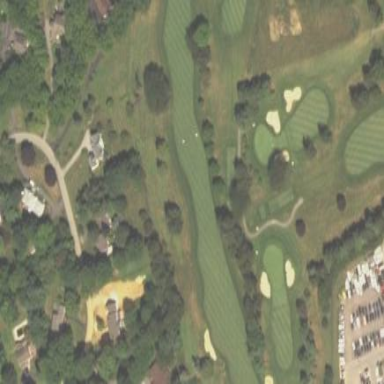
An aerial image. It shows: Grassy area designated as golf fairway.